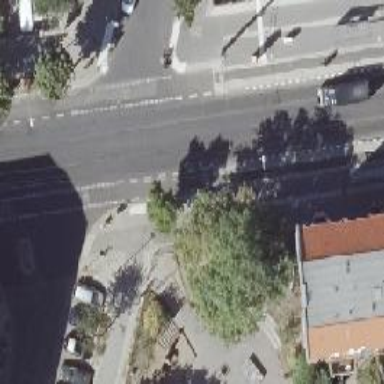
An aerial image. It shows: Unmarked crossing on the road.